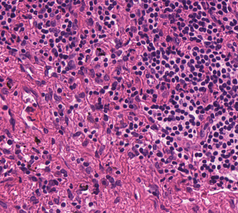
Tumor epithelial tissue: no
Tumor-associated stroma tissue: yes
Normal tissue: no